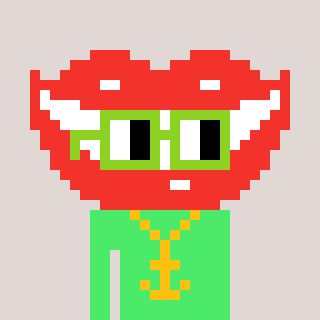
a pixel art character with square light green glasses, a smile-shaped head and a teal-colored body on a warm background